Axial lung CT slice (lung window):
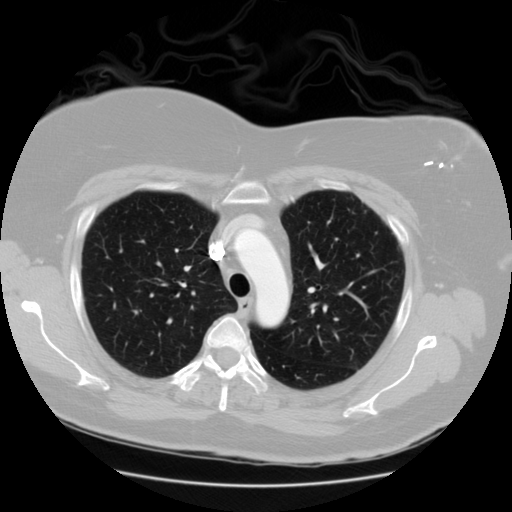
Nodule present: no